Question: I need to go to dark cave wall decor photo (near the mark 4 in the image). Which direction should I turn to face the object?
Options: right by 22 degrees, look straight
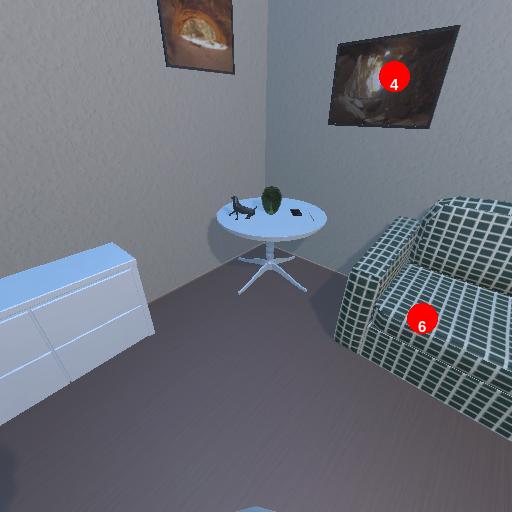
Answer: right by 22 degrees